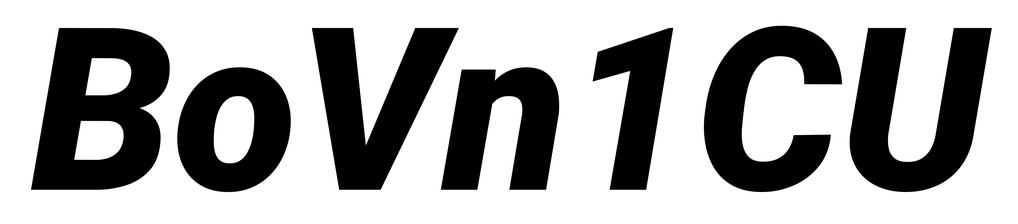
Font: Roboto-Italic_Black_Italic